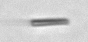
Label: fiber